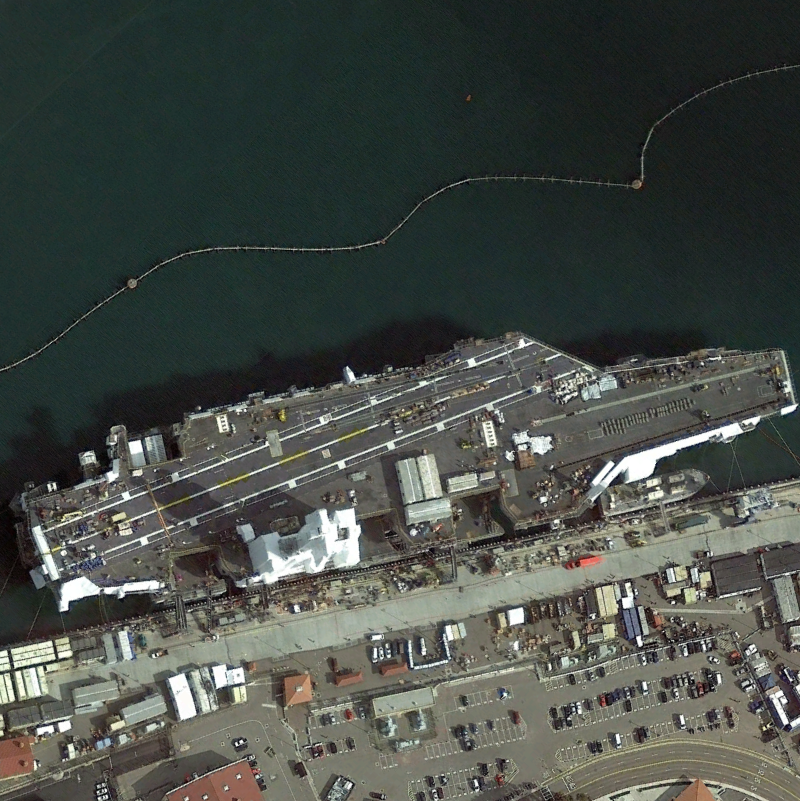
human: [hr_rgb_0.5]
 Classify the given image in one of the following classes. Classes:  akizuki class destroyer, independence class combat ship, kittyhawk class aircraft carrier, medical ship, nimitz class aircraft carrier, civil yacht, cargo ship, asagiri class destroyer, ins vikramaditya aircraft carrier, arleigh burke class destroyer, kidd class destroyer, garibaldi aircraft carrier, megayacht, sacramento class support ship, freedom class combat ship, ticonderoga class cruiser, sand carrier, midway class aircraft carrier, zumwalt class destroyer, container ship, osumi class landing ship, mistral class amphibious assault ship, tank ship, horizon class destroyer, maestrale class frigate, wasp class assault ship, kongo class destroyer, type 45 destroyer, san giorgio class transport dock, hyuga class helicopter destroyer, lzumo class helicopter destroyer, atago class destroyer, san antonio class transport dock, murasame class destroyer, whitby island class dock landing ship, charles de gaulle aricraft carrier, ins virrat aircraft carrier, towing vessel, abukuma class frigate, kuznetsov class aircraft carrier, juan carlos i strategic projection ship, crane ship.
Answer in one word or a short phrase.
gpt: Nimitz class aircraft carrier